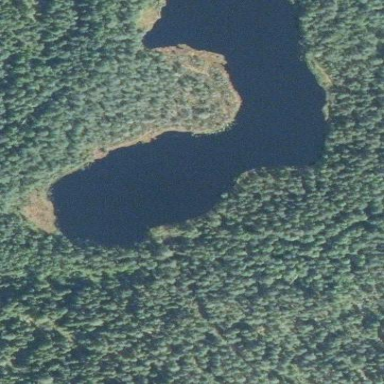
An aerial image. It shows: Pond with natural water.